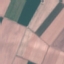
Label: AnnualCrop